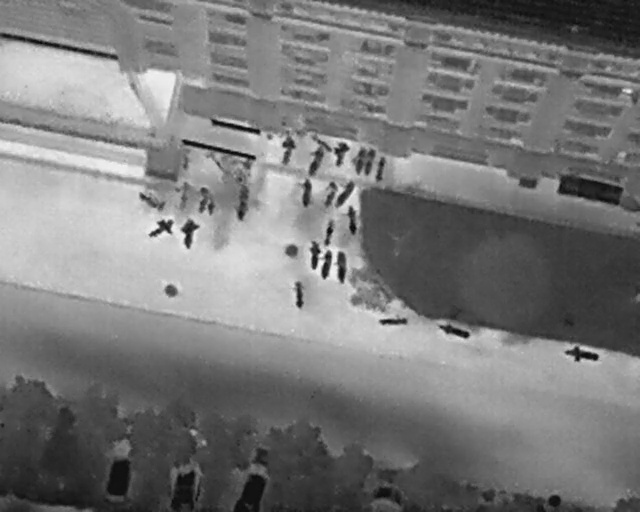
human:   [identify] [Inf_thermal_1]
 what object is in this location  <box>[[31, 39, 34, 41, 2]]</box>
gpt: <ref>1 small bicycle at the center</ref>